Interaction volume radius: 10 \u00c5
Interaction volume height: 20 \u00c5
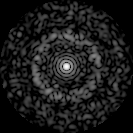
Disorder parameter: 0.825